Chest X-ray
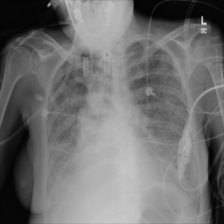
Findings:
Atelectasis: negative
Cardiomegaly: negative
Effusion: negative
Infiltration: negative
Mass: negative
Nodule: negative
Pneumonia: negative
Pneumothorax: negative
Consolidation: negative
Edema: negative
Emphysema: negative
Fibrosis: negative
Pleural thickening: negative
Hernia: negative